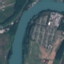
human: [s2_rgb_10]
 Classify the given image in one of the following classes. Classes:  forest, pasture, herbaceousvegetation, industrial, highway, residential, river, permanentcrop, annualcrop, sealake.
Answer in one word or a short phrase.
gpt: River